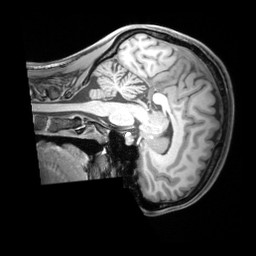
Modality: T1w
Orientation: sagittal
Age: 25
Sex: female
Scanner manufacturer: siemens
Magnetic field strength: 3 T
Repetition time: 1.97 s
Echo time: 0.00206 s